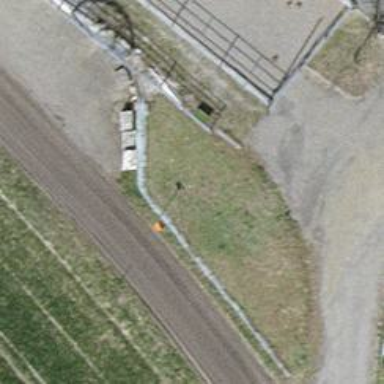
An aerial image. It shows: Aerial marker.